Question: The <URL> shows the usual Red/Green bar in the 'Run' panel, as seen in this shot:

But in my IntelliJ Ultimate Edition version 2018.3.4, I see no such green or red bar, as seen in this screenshot from my computer:
<URL>
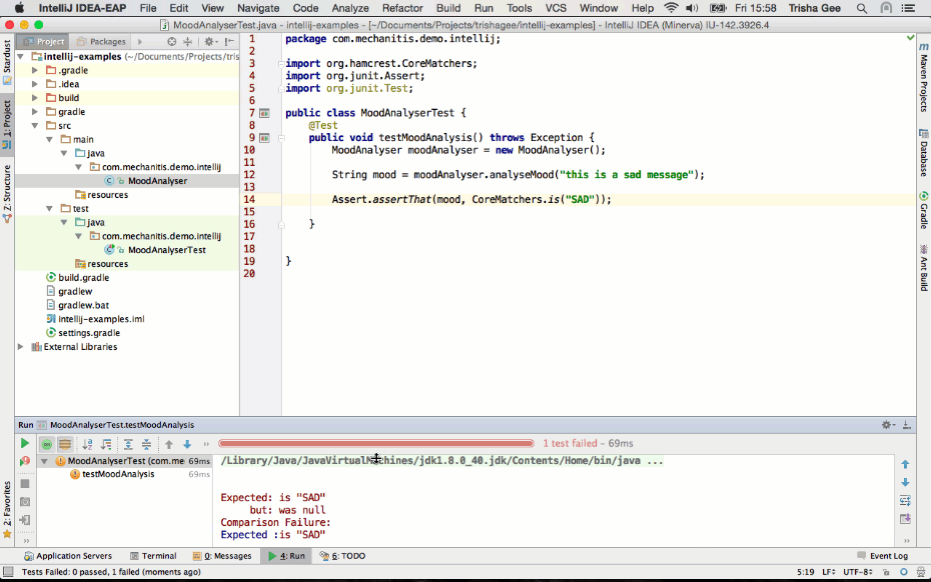
Answer: # New feature: Red/Green bar disappears
I am working with IntelliJ IDEA 2018.3.3 Ultimate Edition (Build <PHONE>.38) on a Windows 10. I would expect 2018.3.4 turn out the same considering the bar design.
The bar design and behavior is changed and the documentation seems not updated yet. It is shown just a moment before it is gone, as you can see in the following pictures.
Those unhappy with this new feature can vote for <URL>.
green
<URL>
red
<URL>
And I see the checkmark icon after the test is ok
<URL>
or a warning icon if the tests failed
<URL>
Althoug I noticed, that sometimes the checkmark/warning icons are not shown.
After rerun of the tests they appear again.